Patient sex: M
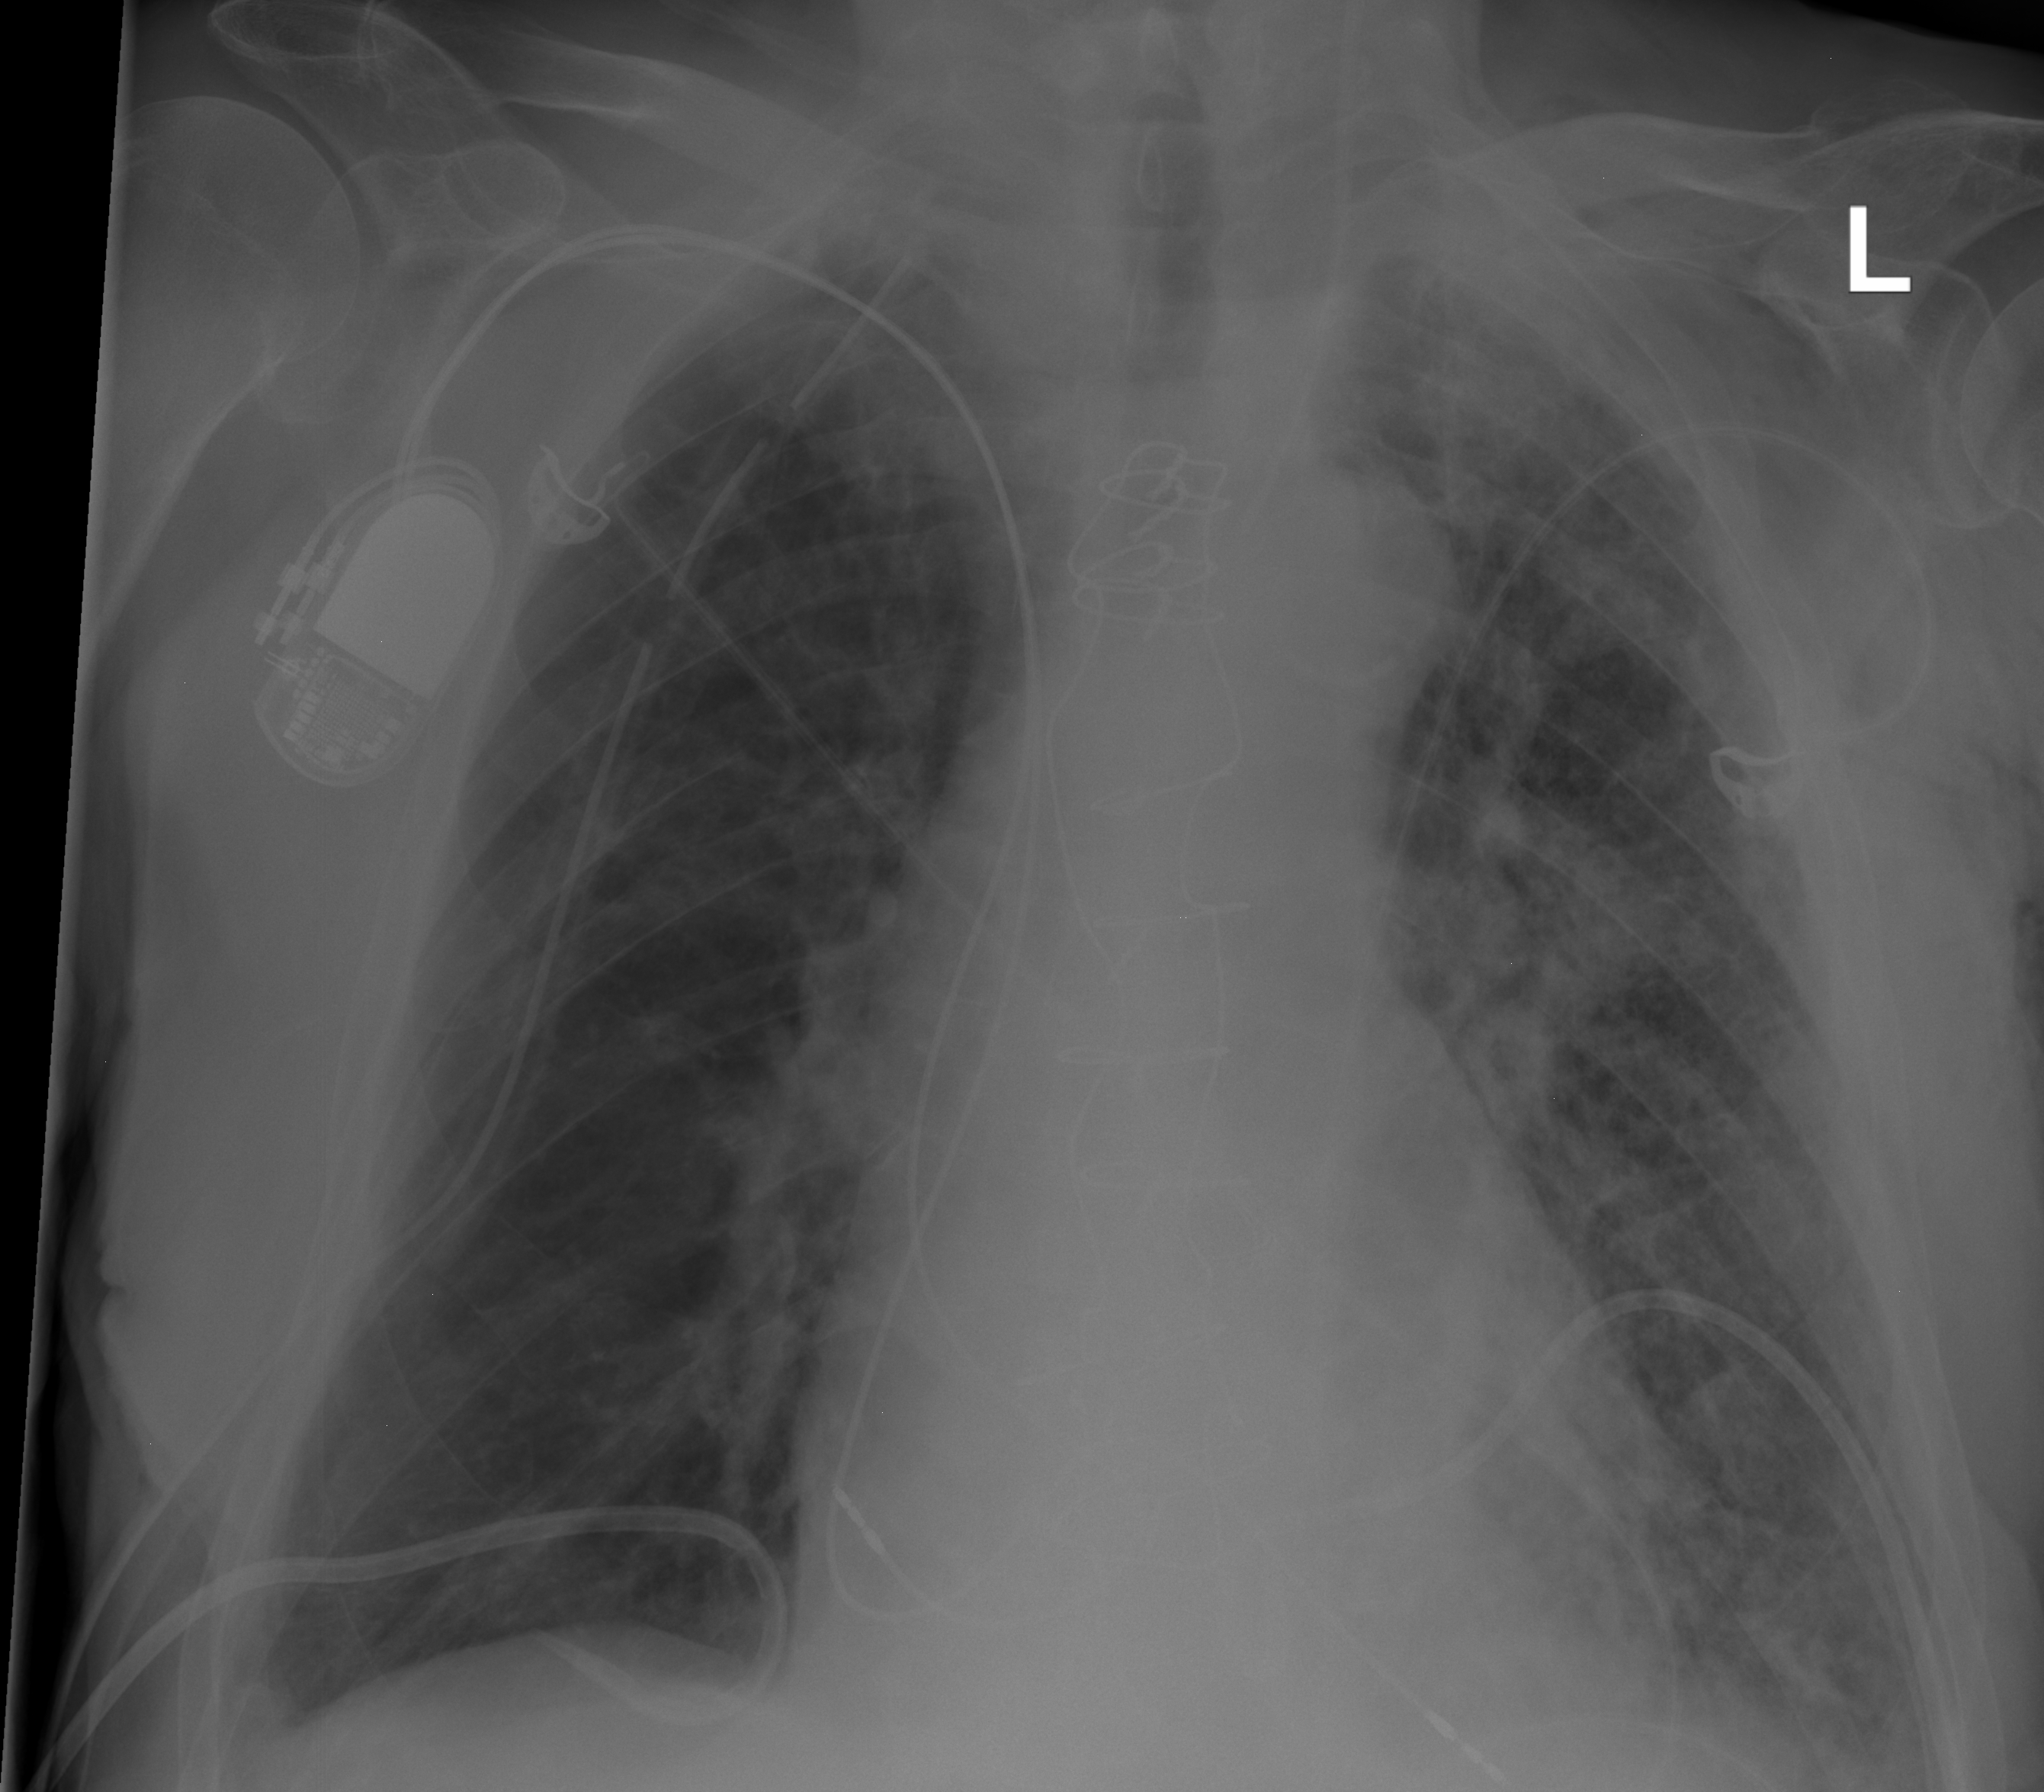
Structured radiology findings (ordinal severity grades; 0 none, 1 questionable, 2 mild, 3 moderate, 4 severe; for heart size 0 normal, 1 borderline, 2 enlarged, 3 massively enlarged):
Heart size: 1
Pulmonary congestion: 2
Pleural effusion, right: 0
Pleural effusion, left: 1
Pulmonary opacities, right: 0
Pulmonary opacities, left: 2
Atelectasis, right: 1
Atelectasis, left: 2